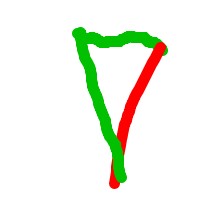
Shape: triangle